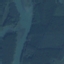
Land use / land cover: River